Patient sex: F
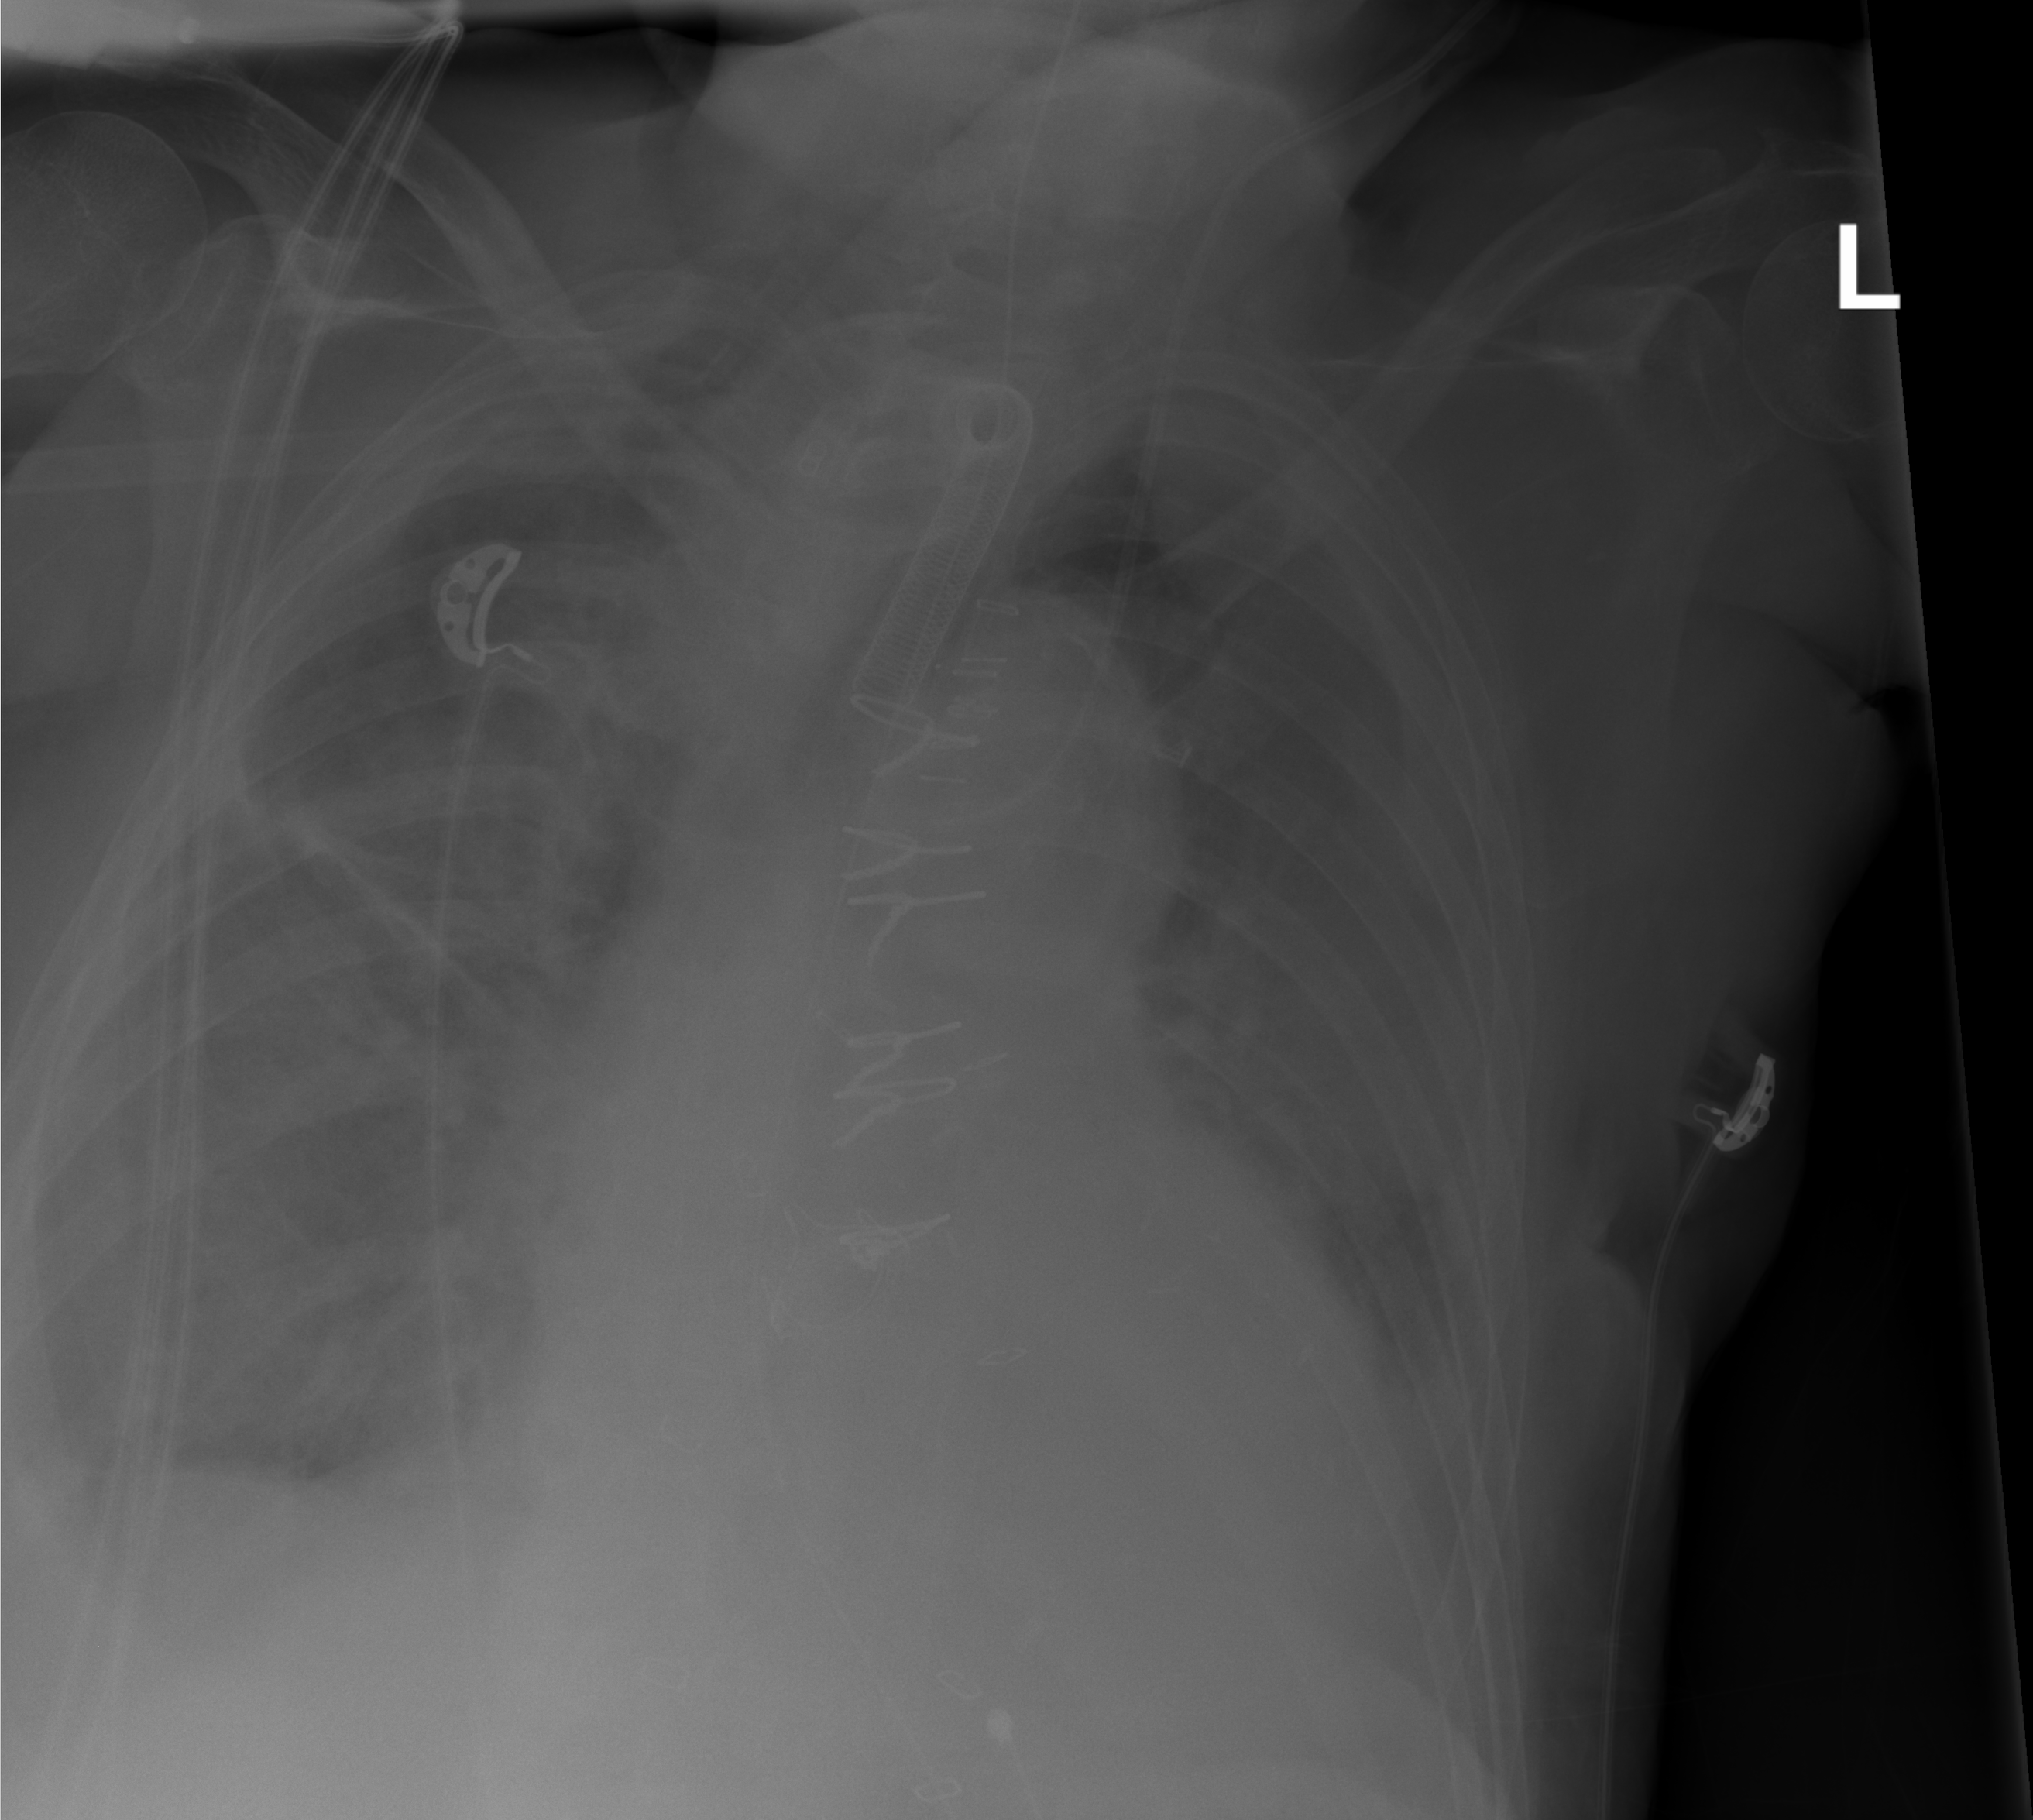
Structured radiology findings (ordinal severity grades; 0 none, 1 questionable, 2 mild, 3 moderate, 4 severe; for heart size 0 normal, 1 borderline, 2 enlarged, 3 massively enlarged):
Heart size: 2
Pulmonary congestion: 2
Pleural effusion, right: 2
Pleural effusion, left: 3
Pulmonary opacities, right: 2
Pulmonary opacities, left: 2
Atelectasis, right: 2
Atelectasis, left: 2